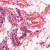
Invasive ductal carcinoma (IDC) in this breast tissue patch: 0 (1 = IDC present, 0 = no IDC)